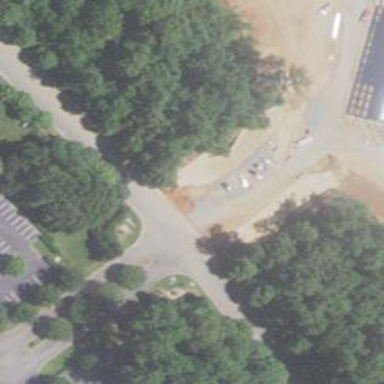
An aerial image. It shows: Unmarked road crossing.